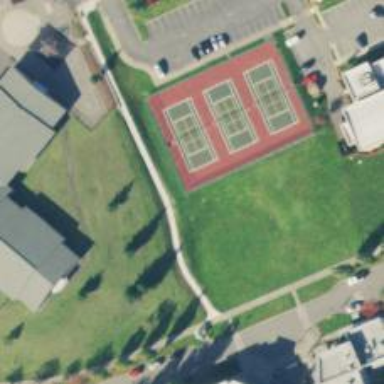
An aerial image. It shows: Tennis court in leisure pitch.